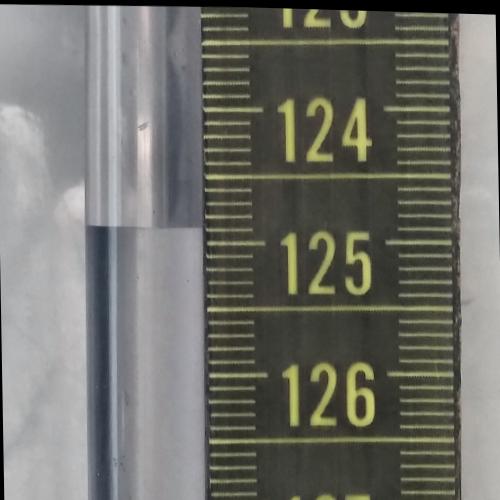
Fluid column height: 124.9 cm